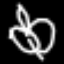
Label: leaf